Field crop: tomato
Growth stage: 1
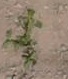
Species: portulaca